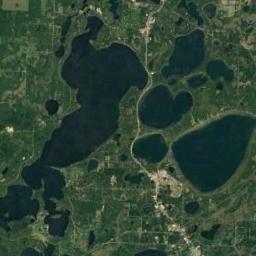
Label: lake